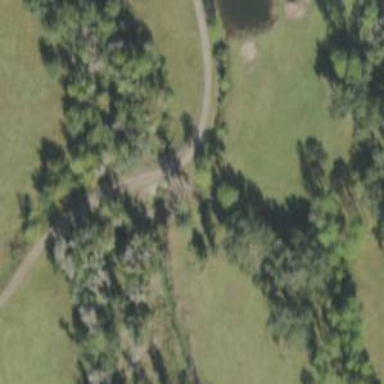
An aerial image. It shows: Driveway leading to service road.